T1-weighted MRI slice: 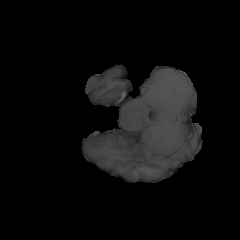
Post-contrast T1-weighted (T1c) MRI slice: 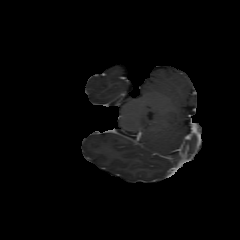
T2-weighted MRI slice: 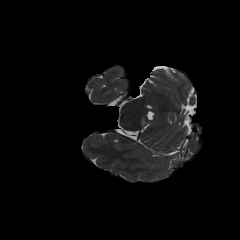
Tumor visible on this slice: yes